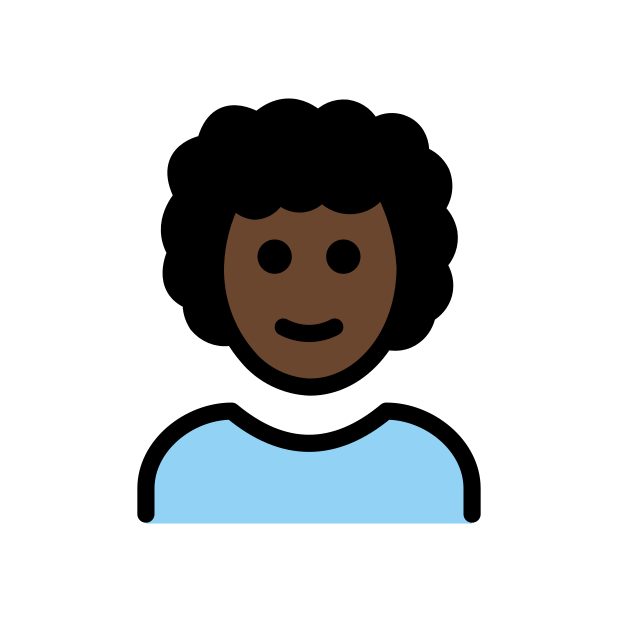
man: dark skin tone, curly hair